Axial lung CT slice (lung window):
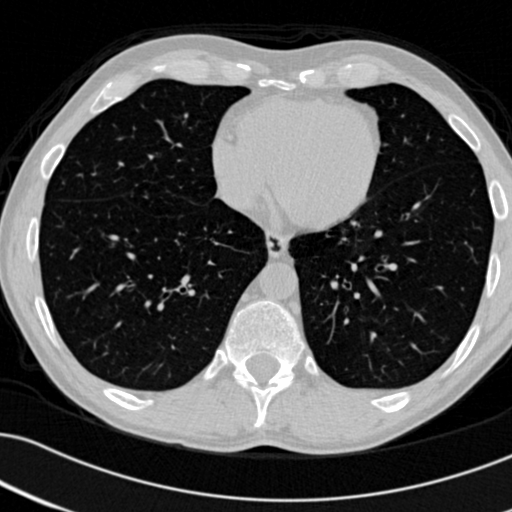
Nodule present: no